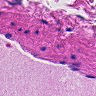
Metastatic tissue present: no